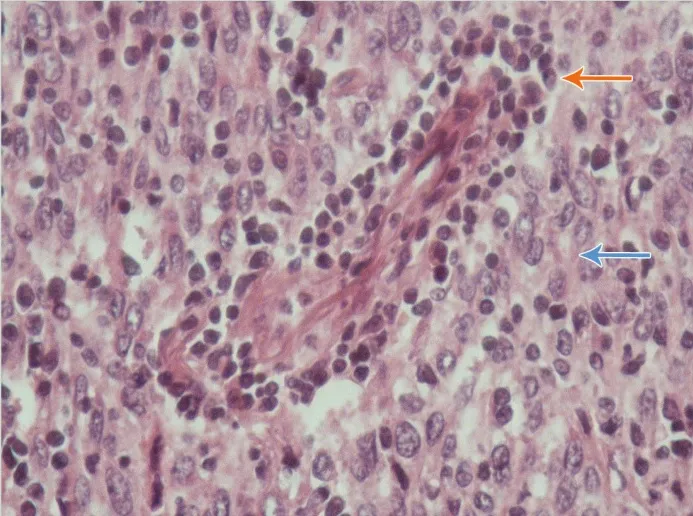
High-power view of the tumor with slightly pleomorphic neoplastic thymic epithelial cells and scattered lymphocytes (Hematoxylin & Eosin stain, x 400).
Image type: pathology (h&e)